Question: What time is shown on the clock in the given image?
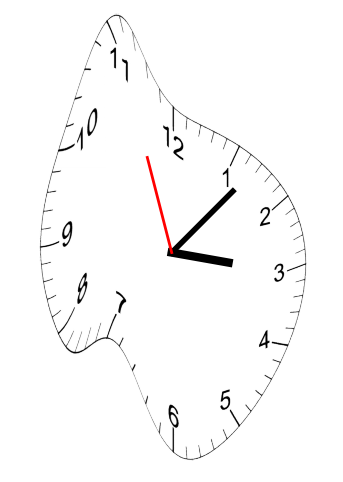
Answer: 03:06:56